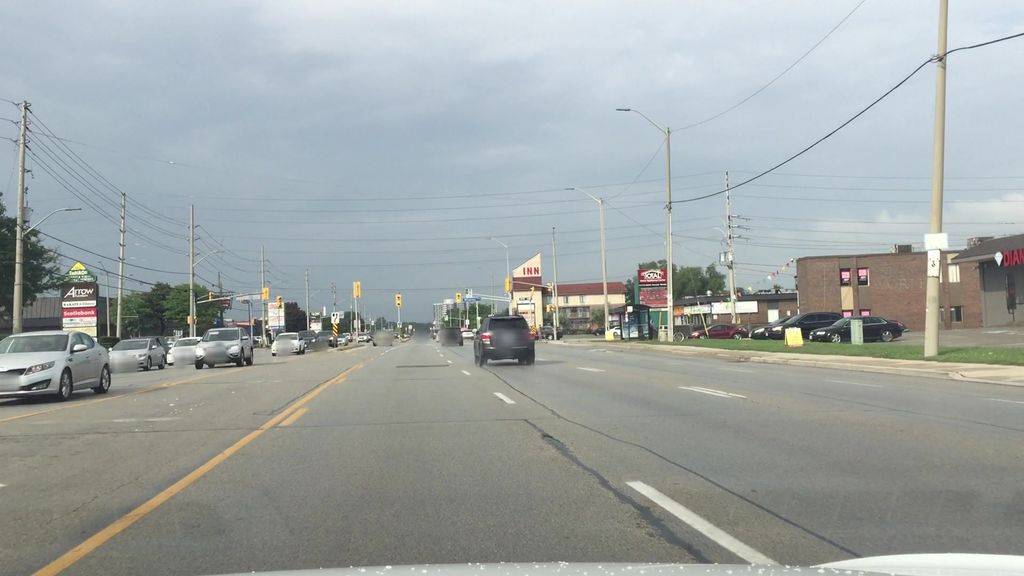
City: toronto